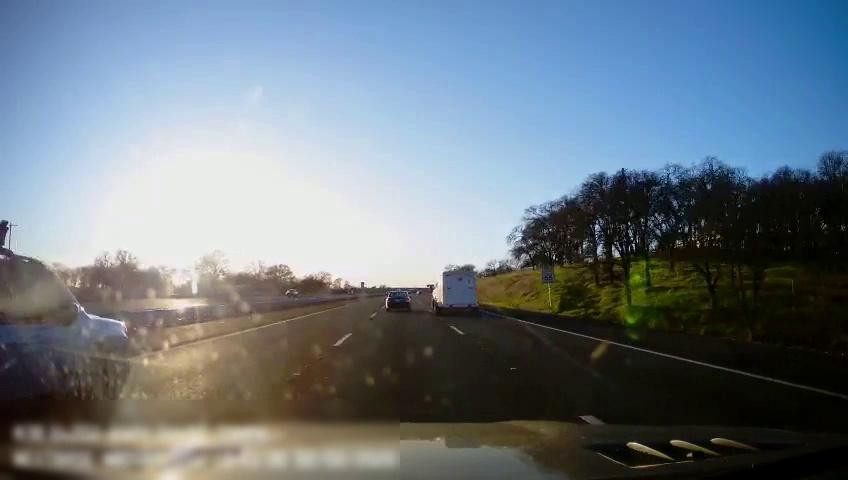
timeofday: Day
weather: Cloudy
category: Drivable Space
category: Drivable Space
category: Vehicles | Car
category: Vehicles | Car
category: Vehicles | Other LV
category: Vehicles | SUV
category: Lanes | Alternate Lane
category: Lanes | Current Lane
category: Lanes | Current Lane
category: Lanes | Alternate Lane